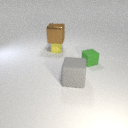
small yellow rubber cylinder below large brown metal cube